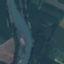
Land use / land cover: River